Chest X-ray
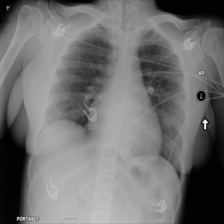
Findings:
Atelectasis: negative
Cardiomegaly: negative
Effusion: negative
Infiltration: negative
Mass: negative
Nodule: negative
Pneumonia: negative
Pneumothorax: negative
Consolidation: negative
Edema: negative
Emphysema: negative
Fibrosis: negative
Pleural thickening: negative
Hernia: negative